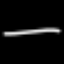
Label: line